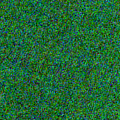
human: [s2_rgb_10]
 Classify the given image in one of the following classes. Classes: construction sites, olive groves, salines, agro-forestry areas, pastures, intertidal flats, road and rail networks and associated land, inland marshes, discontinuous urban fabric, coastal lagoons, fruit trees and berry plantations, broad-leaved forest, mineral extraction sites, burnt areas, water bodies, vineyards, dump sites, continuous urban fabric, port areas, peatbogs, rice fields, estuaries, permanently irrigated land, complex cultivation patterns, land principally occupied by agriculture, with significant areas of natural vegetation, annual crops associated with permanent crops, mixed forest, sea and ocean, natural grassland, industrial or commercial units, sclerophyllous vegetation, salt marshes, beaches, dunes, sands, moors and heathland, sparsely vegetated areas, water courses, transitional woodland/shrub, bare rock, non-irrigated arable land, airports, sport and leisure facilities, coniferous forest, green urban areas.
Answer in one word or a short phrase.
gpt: sea and ocean